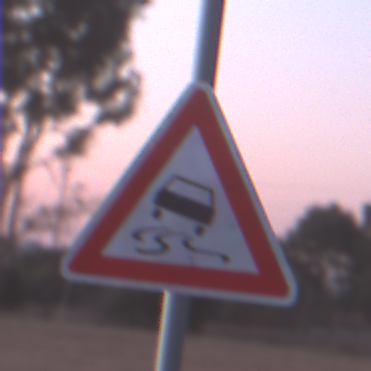
Verkehrszeichen: SchleuderOderRutschgefahr
Umgebung: Outdoor, Nature
Tageszeit: SunriseSunset
Wetter: Clear
Licht: Natural
Jahreszeit: NotSpecified
Kontrast: LowContrast